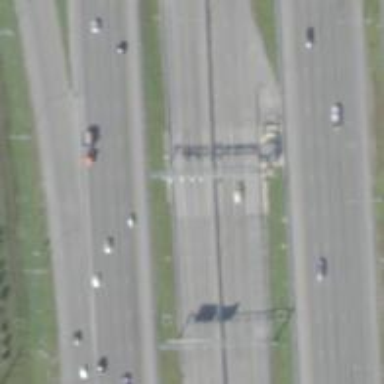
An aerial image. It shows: Toll gantry on the road.